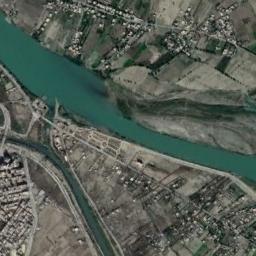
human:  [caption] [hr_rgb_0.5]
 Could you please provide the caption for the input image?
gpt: The river goes through bare land and houses .

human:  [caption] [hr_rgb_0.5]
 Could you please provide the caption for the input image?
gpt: The dark green river with a tributary is flanked by some fields and residential areas .

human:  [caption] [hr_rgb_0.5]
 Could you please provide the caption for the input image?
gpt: A curvy, Light green river with small islands on both sides of the bank, Bustling cities, Tan and green land, And a light green river .

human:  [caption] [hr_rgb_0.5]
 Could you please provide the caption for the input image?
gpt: There are many trees around the river .

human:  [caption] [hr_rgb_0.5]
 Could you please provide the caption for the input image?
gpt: There are many buildings and bare land around the river .